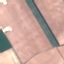
Label: AnnualCrop